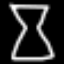
Label: hourglass